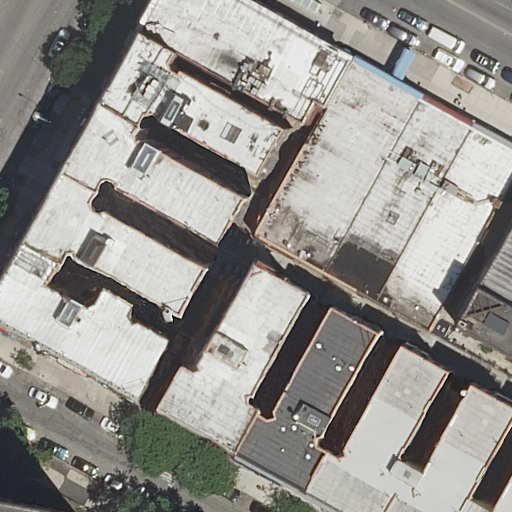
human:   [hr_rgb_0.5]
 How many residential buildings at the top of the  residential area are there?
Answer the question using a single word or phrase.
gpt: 13

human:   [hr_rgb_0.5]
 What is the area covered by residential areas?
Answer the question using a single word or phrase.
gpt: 1191m2

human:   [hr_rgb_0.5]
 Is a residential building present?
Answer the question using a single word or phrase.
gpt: yes

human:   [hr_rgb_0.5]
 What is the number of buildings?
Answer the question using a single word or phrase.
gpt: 13

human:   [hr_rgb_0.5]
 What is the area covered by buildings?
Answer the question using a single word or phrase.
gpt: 5237m2

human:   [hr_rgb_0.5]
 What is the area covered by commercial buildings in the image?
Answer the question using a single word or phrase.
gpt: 0m2

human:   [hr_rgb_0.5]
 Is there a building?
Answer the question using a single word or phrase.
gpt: yes

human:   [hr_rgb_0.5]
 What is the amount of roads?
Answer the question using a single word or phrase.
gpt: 3

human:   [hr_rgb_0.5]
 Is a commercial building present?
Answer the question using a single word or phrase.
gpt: no

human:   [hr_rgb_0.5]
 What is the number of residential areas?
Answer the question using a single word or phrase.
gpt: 1

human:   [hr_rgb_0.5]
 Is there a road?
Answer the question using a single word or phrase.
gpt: yes

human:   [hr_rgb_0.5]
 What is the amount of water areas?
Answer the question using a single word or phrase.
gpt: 0

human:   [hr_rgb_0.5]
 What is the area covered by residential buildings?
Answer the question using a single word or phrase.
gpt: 5237m2

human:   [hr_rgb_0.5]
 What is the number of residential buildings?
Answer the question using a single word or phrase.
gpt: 13

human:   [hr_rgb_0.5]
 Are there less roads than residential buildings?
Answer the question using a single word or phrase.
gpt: yes

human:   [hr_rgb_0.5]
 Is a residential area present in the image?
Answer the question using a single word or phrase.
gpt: yes

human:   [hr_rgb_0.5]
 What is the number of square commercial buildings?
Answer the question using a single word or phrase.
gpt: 0

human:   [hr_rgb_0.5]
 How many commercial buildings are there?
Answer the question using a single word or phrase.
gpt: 0

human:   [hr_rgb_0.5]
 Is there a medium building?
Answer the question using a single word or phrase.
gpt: yes

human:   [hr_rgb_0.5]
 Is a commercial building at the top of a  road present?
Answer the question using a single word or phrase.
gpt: no

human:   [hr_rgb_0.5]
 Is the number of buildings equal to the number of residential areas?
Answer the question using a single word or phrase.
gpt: no

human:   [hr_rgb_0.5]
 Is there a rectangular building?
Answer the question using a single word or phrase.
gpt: yes

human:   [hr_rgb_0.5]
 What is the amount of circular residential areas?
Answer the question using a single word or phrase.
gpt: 0

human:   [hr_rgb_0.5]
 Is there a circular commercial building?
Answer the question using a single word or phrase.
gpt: no

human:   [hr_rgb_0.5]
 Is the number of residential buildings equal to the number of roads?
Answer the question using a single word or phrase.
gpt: no

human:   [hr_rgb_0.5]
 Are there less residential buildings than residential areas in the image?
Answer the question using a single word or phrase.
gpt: no

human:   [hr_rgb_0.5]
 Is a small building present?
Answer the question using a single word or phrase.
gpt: yes

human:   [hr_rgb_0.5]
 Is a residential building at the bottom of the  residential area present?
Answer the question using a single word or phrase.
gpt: no

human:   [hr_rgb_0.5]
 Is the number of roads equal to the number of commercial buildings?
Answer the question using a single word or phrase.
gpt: no

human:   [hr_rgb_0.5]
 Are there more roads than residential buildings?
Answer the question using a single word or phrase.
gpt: no

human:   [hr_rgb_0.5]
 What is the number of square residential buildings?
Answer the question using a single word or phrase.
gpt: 0

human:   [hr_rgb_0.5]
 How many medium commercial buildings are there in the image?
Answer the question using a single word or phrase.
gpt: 0

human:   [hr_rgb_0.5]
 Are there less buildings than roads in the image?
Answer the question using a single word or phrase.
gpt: no

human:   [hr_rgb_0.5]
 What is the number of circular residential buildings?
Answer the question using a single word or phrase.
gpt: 0

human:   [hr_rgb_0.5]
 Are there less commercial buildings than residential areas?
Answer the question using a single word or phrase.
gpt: yes

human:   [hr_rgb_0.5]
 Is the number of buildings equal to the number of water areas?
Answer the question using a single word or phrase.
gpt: no

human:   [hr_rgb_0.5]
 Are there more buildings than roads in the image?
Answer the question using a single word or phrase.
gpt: yes

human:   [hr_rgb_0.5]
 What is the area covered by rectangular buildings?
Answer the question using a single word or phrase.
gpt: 2229m2

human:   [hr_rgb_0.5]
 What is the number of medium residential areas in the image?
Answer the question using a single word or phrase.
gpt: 0

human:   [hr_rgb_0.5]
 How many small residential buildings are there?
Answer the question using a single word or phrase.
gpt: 2

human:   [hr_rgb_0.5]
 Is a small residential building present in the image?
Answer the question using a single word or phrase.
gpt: yes

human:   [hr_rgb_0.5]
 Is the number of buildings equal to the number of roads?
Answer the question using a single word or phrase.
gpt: no

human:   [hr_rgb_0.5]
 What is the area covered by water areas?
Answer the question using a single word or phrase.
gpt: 0m2

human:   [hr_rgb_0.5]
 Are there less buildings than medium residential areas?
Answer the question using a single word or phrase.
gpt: no

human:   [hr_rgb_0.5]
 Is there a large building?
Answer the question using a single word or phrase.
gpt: yes

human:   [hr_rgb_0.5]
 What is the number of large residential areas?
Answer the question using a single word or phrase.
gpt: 1

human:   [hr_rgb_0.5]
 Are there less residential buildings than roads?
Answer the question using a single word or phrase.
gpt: no

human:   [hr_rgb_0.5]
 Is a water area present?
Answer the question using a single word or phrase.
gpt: no

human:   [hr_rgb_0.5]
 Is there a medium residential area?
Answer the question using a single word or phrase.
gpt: no

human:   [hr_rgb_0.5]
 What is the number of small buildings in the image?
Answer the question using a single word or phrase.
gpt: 2

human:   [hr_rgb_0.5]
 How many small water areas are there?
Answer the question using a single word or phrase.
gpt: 0

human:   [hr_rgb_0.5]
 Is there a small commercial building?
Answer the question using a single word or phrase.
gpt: no

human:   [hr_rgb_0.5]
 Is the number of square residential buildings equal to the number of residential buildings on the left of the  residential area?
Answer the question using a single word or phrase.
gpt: no

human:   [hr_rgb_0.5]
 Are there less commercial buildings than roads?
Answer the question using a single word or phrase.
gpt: yes

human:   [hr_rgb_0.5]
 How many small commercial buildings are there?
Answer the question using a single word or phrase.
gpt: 0

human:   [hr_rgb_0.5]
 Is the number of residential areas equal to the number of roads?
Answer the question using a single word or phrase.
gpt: no

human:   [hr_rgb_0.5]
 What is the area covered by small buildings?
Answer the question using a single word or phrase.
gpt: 82m2

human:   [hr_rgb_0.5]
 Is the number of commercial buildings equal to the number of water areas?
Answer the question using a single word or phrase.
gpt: yes

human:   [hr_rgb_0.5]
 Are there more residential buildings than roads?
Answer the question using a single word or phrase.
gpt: yes

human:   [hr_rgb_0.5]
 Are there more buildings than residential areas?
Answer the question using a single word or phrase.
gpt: yes

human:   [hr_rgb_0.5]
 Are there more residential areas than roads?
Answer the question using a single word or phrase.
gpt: no

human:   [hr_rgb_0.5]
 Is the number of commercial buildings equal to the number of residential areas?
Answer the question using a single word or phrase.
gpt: no

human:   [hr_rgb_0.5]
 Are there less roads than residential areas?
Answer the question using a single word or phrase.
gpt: no

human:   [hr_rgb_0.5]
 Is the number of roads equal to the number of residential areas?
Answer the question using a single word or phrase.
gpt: no